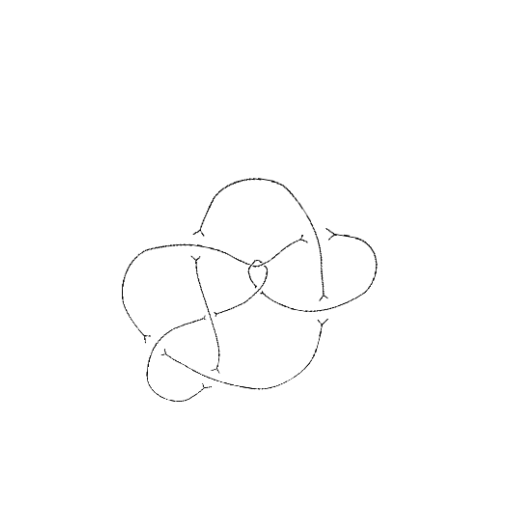
Crossing number: 9